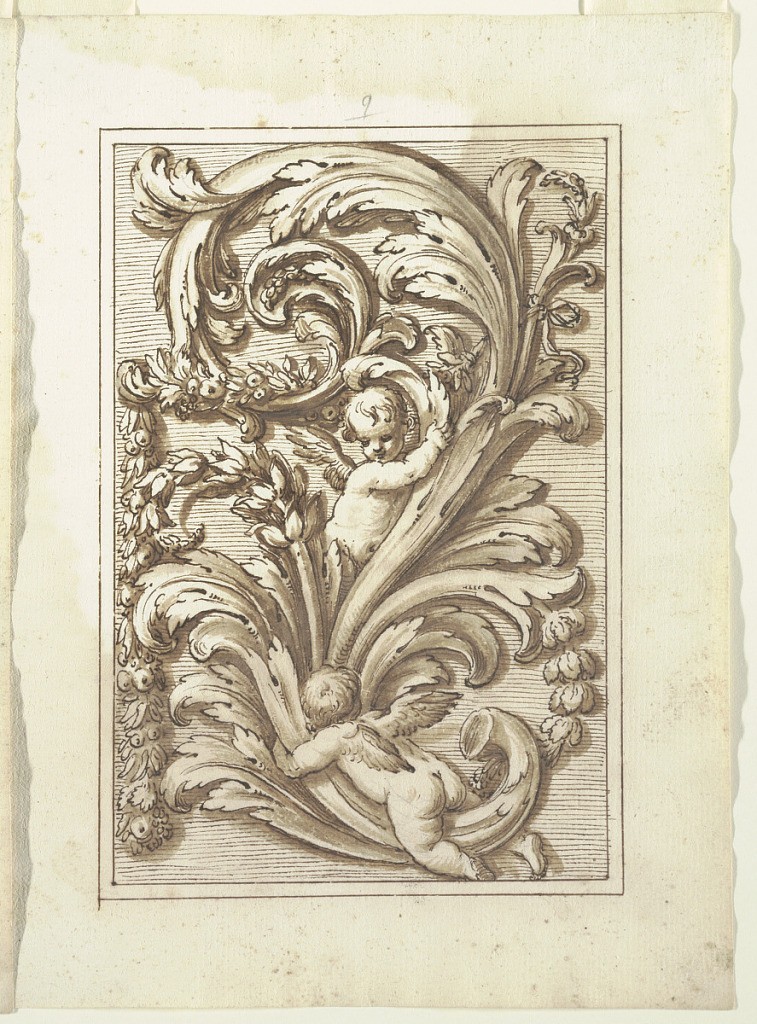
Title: One of a set of projects for a title page and for the decoration of a vertical panel
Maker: Francesco Bedeschini, Italian
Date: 1675-1699
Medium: Pen, brush, sepia
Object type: Drawing
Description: Intended to be engraved